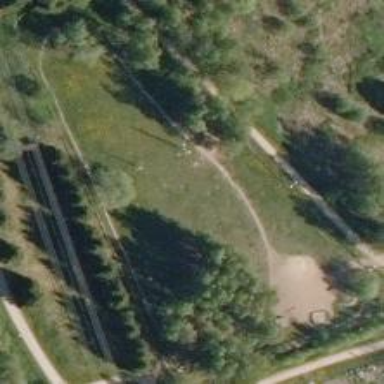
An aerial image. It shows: Fenced dog park for leisure activities on land.